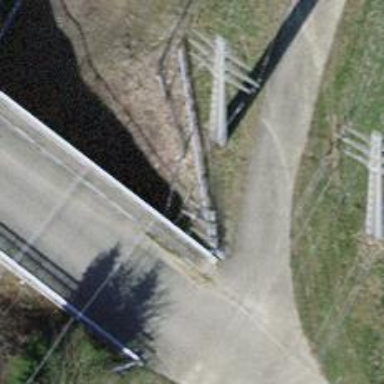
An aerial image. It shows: Three power lines with cables.